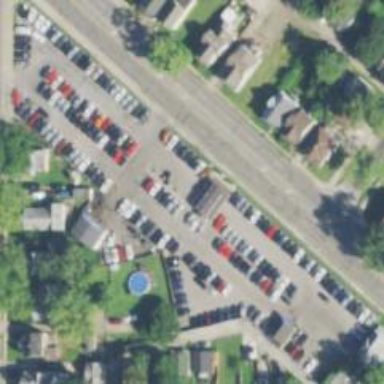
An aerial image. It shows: Car shop.